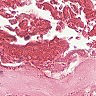
Metastatic tissue present: no